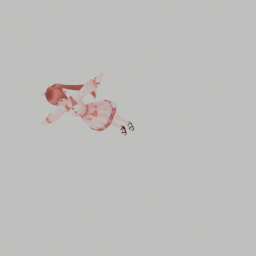
Label: people